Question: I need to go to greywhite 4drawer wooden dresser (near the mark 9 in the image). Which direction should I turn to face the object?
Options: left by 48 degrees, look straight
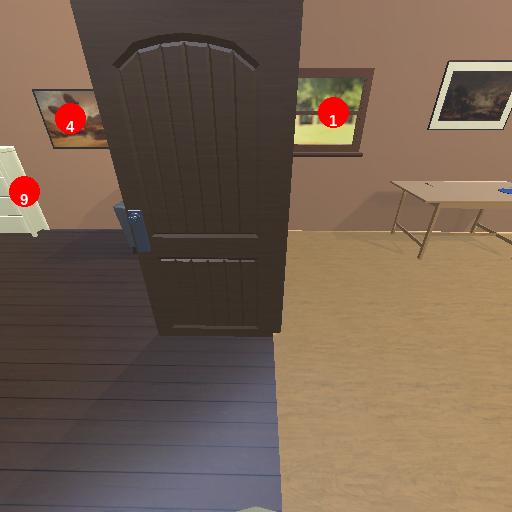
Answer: left by 48 degrees